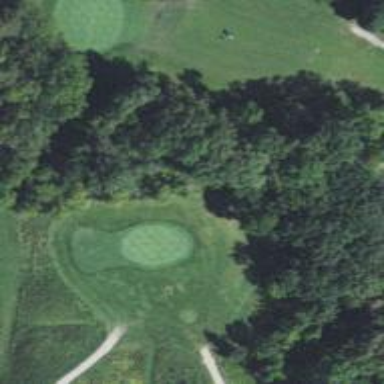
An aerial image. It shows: View of golf hole.